Question: I'm using ImageMagick to create a a thumb of a PDF.
'''
/opt/local/bin/convert "$inputFile[0]" -geometry 157x200 -colorspace RGB "$ThumbFile"
'''
But lastly we got PDF with "crop marks" (for bleeding).
Is there an option that I can use to don't take those?
How can I do this?

I would like to have only the content of the second image.
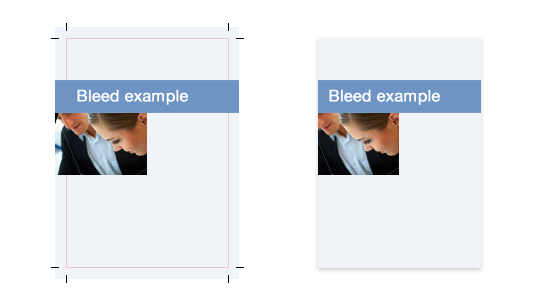
Answer: I ended by indicating to image magick to grab only the trim box:
'''
/opt/local/bin/convert -geometry 157x200 -colorspace RGB -define pdf:use-trimbox=true "$inputFile[0]" \
"$ThumbFile"
'''